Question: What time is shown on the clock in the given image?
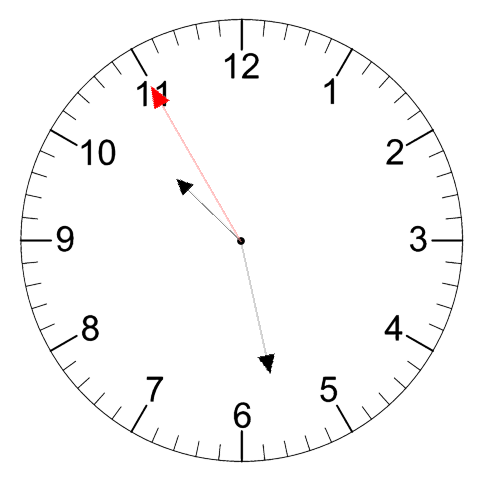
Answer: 10:27:55